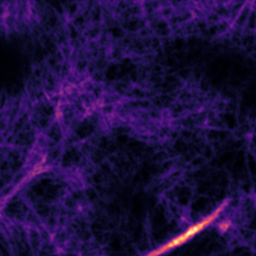
Label: Super-resolution F-actin image